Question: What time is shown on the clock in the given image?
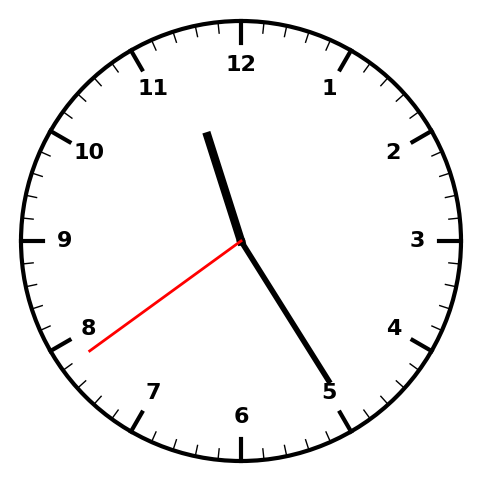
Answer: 11:24:39